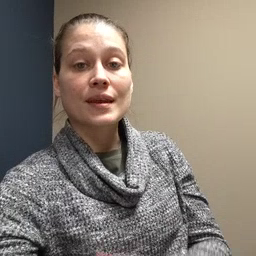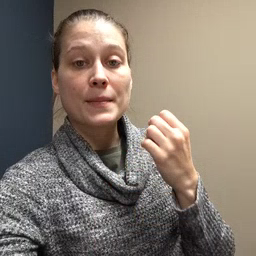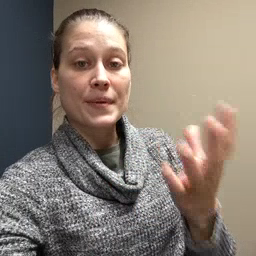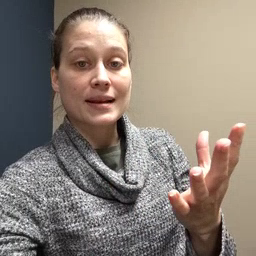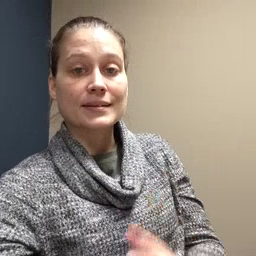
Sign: many